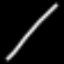
Label: line